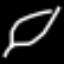
Label: leaf